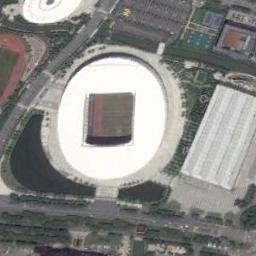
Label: stadium